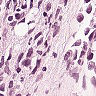
Metastatic tissue present: yes